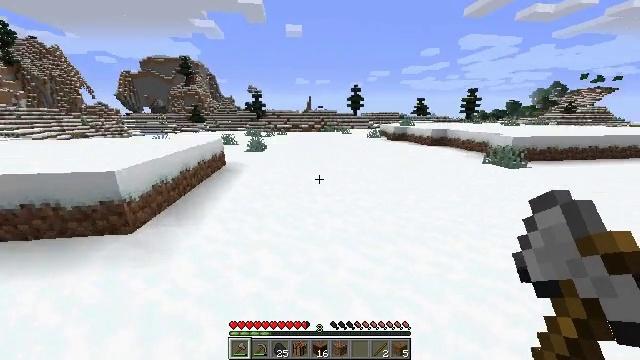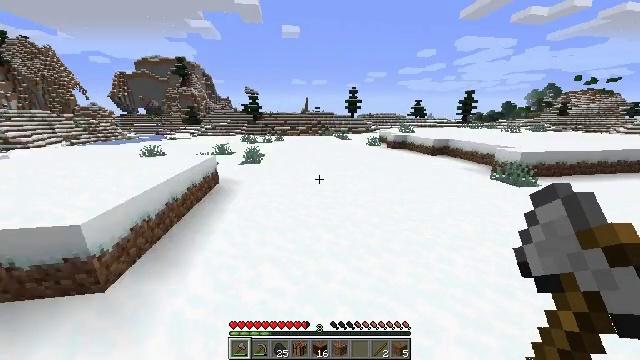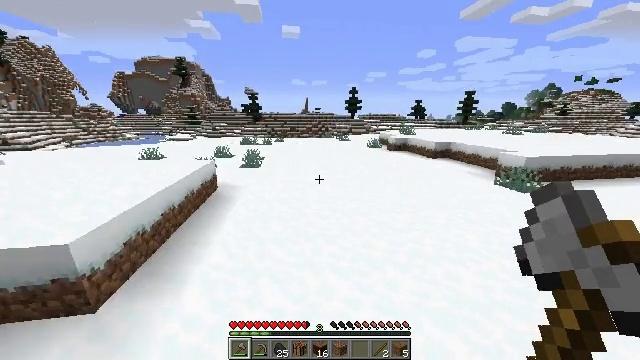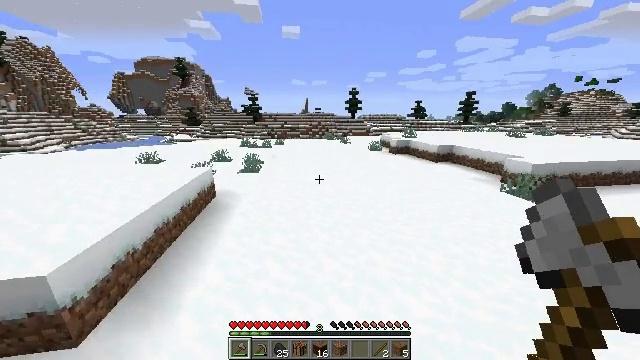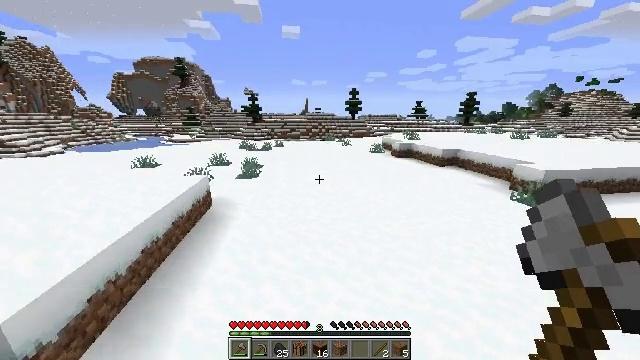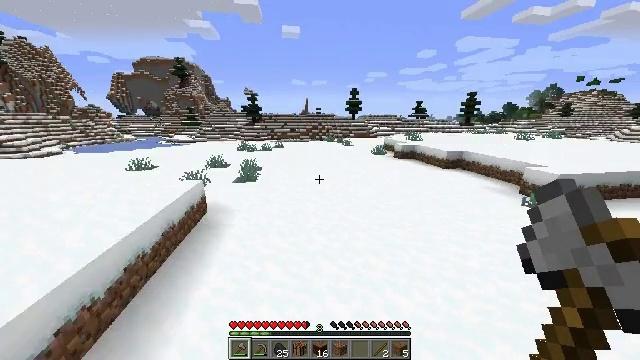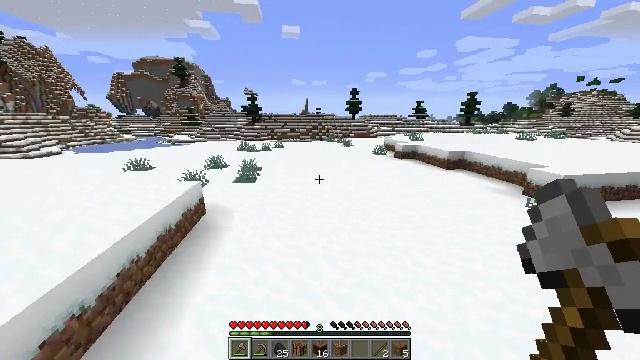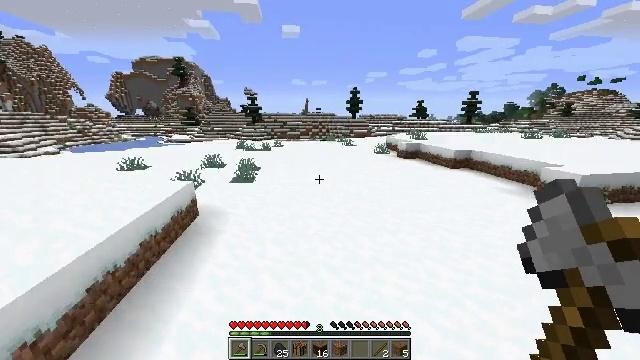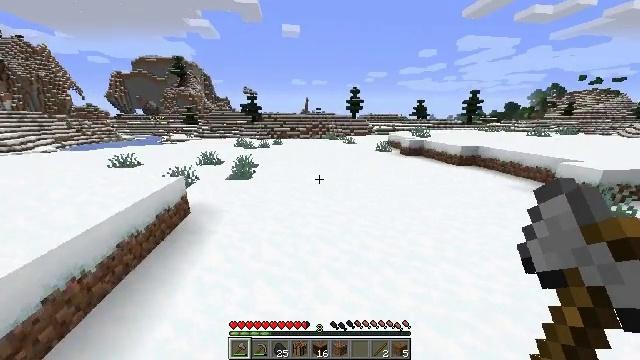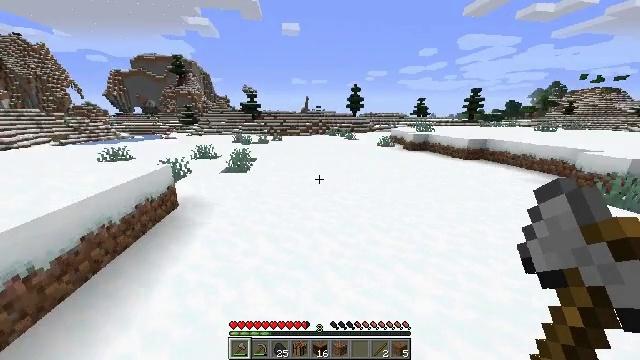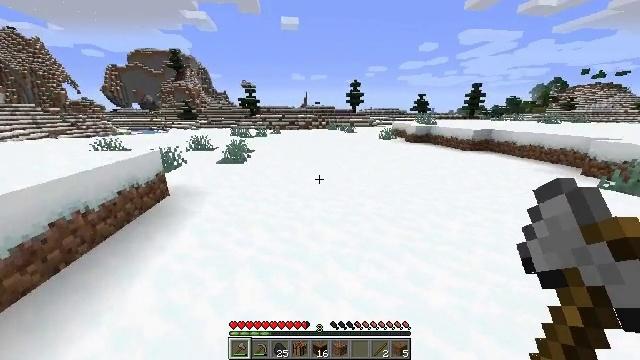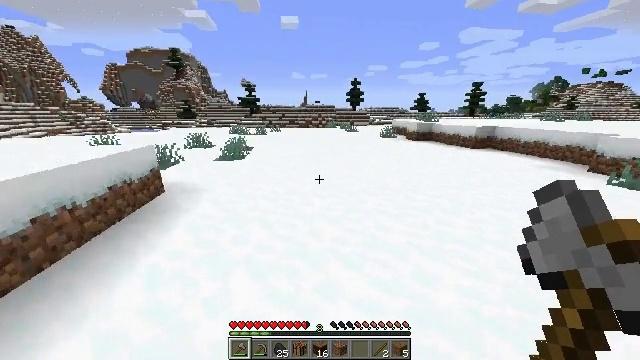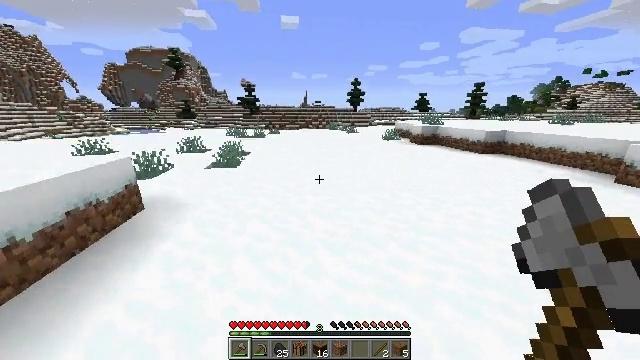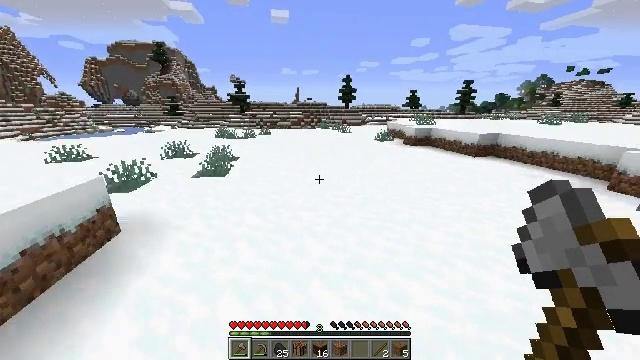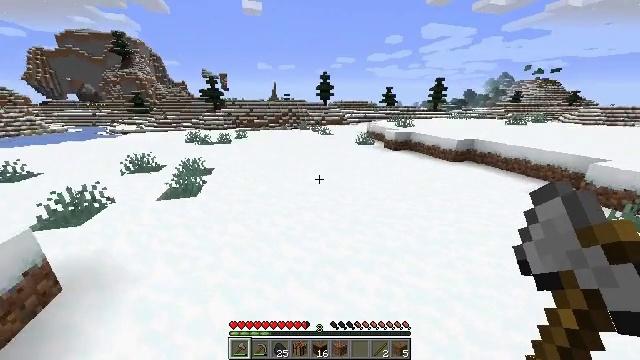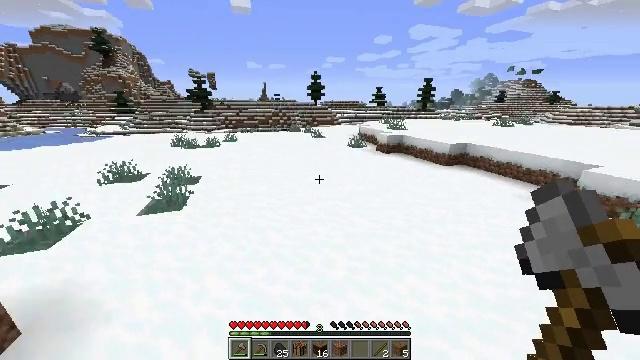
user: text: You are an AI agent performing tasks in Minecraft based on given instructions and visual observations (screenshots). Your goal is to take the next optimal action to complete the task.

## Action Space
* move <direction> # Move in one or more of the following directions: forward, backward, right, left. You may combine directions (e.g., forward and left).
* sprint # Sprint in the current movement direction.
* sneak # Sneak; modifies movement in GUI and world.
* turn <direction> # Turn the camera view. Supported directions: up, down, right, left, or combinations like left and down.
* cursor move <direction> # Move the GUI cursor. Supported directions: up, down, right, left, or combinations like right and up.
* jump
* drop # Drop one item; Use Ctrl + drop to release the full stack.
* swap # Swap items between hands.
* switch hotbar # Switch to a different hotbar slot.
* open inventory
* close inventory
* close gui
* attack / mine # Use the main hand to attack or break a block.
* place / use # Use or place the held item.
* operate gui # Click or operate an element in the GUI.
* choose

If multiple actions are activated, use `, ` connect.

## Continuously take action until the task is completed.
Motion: motion action
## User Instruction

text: Pick up the red bed for relocation.
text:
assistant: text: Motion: move forward, sprint, jump
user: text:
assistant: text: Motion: move forward, sprint, jump
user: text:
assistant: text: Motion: move forward, sprint, jump
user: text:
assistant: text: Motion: move forward, sprint, jump
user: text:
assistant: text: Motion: move forward, sprint, jump
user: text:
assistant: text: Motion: move forward, sprint, jump
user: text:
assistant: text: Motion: move forward, sprint, jump
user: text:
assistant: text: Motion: move forward, sprint, jump
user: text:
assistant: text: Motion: move forward, sprint, jump
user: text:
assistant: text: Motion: move forward, sprint, jump
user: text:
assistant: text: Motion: move forward, sprint, jump
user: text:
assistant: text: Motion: move forward, sprint, jump
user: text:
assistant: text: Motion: move forward, sprint, turn right, jump
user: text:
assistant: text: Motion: move forward, sprint, turn right and down, jump
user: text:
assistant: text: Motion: move forward, sprint, turn right, jump
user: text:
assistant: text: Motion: move forward, sprint, jump
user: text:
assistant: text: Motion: move forward, sprint, jump
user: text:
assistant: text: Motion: move forward, sprint, jump
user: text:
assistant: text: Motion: move forward, sprint, jump
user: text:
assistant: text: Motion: move forward, sprint, jump
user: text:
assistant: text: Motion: move forward, sprint, jump
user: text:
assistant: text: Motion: move forward, sprint, turn left, jump
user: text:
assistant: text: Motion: move forward, sprint, turn left, jump
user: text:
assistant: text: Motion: move forward, sprint, turn left and down, jump
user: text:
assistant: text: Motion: move forward, sprint, turn left and down, jump
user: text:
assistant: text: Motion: move forward, sprint, turn left, jump
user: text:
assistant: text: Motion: move forward, sprint, turn left, jump
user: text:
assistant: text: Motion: move forward, sprint, jump
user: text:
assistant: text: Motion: move forward, sprint, jump
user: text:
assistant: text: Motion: move forward, sprint, jump